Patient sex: M
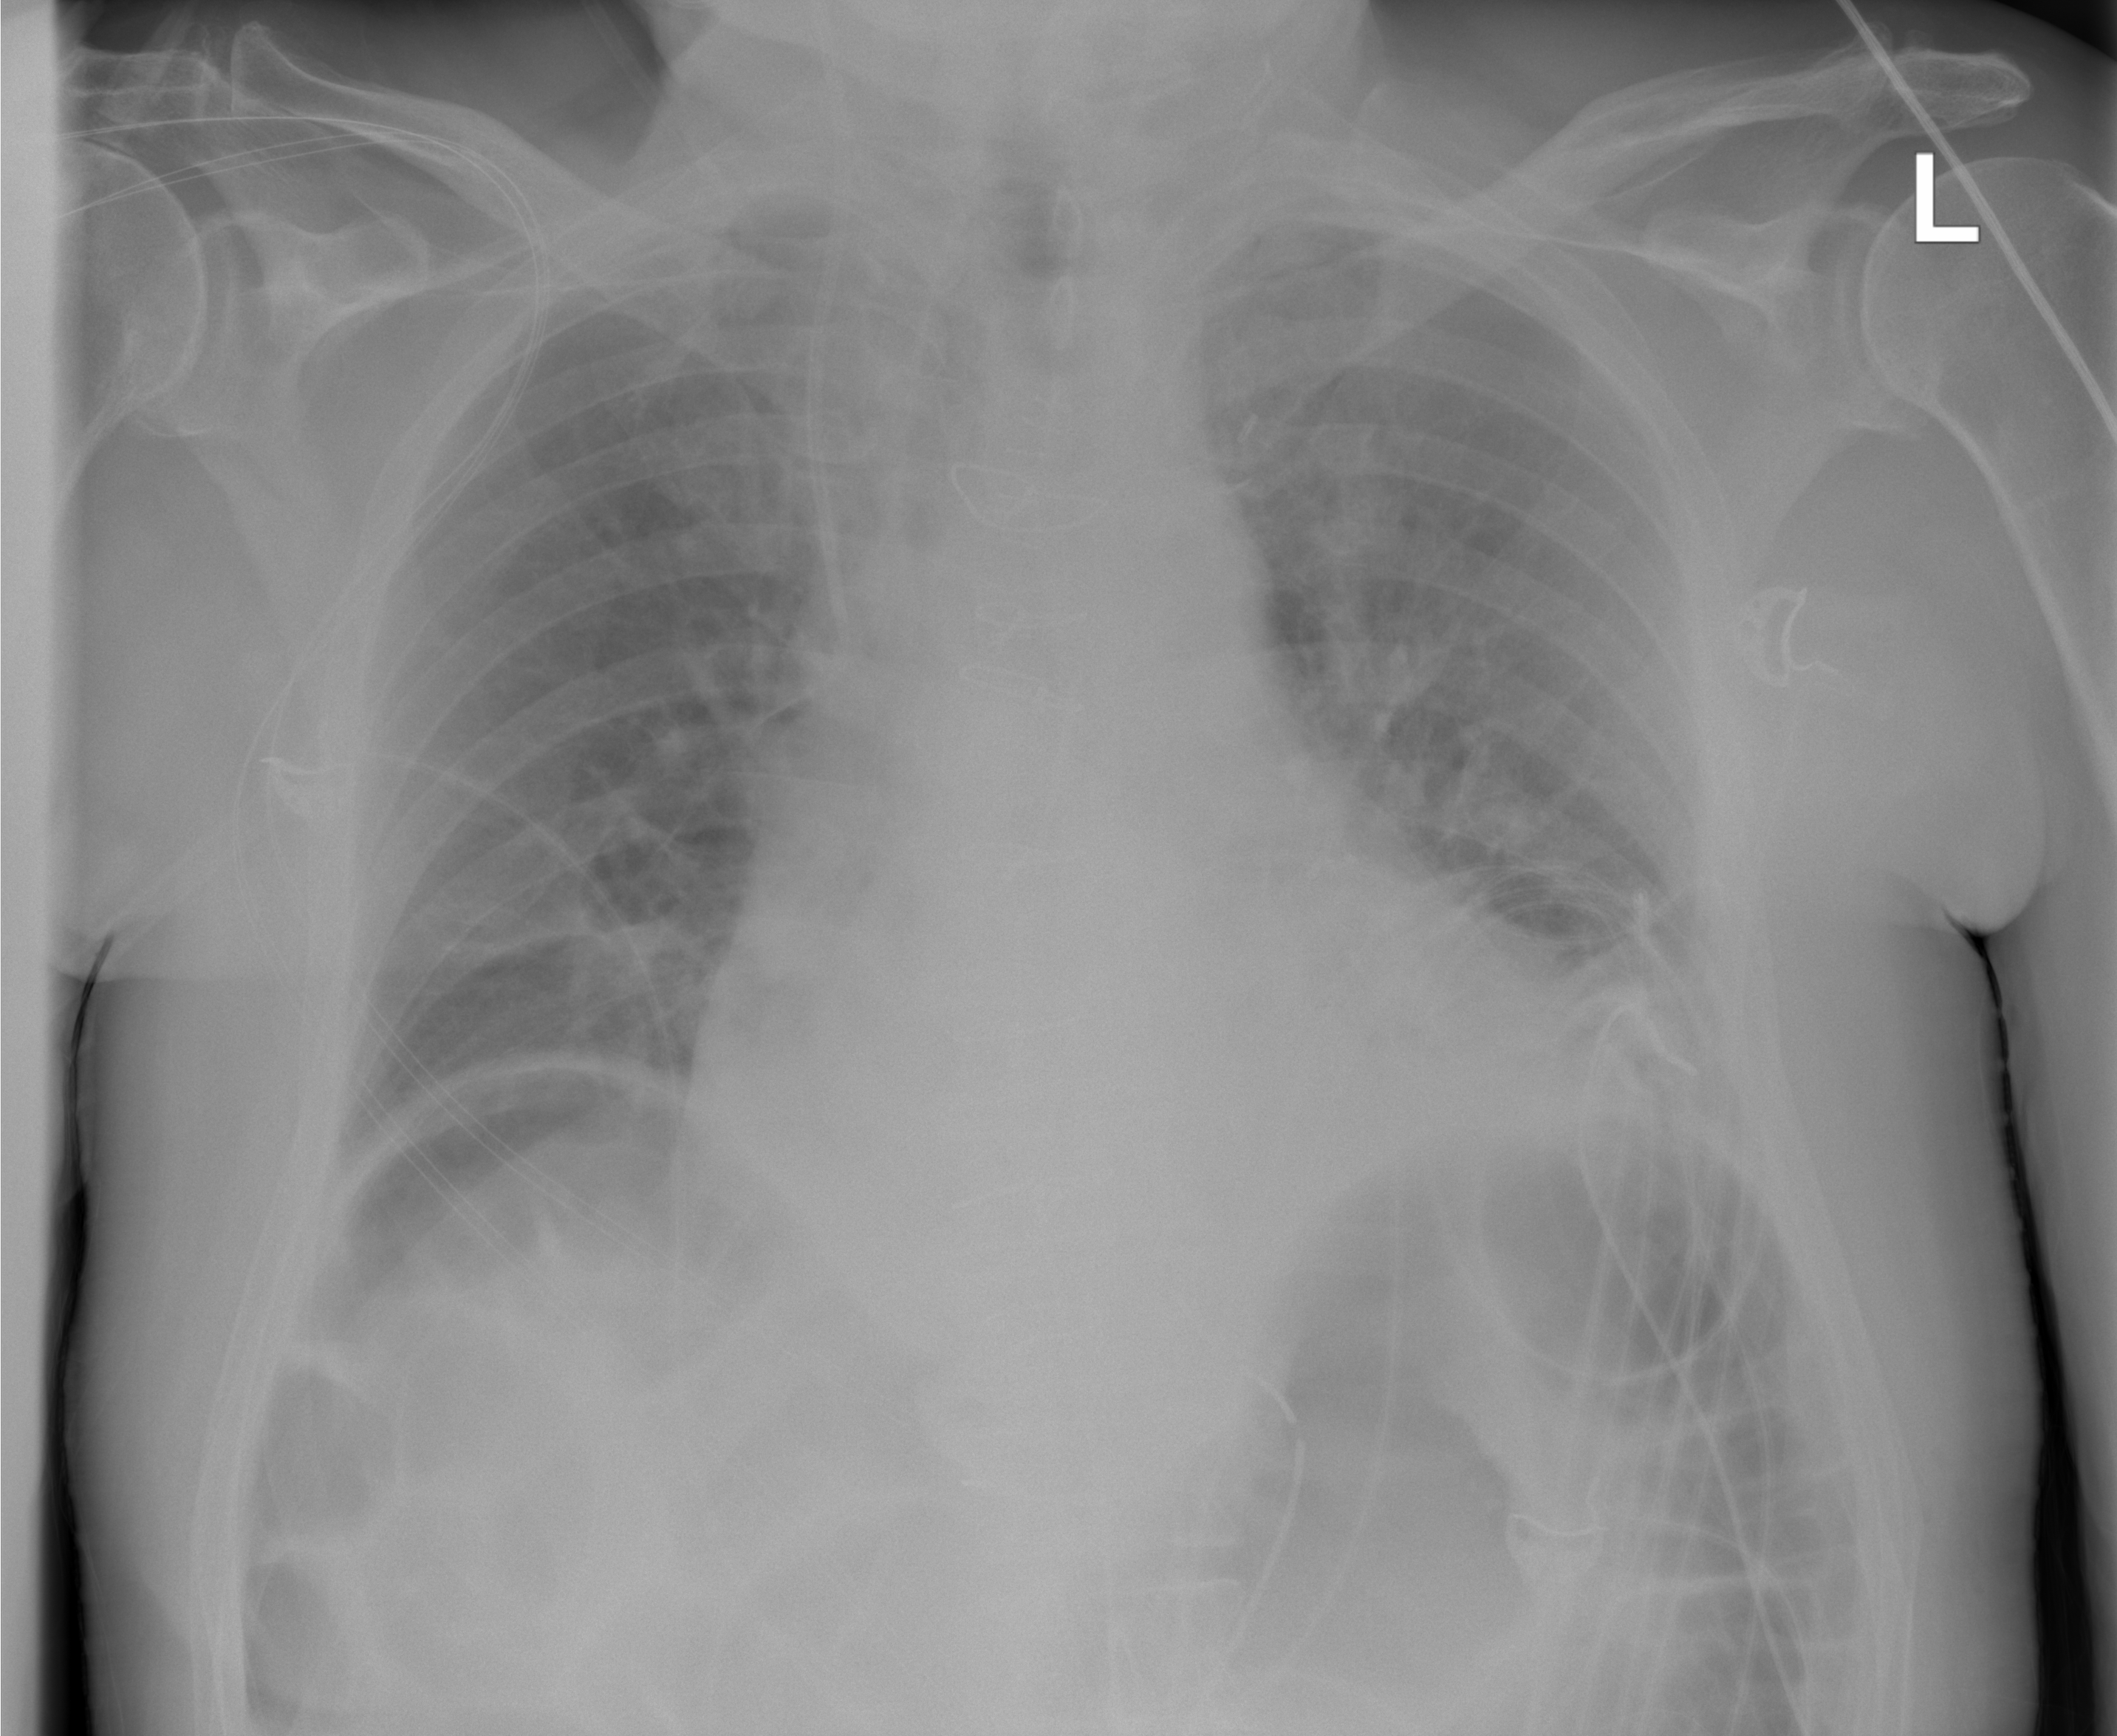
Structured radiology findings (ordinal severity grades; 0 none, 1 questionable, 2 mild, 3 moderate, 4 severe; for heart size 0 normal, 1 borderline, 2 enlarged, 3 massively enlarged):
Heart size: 0
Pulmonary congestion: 2
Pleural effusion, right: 0
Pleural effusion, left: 1
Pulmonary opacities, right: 0
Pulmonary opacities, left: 1
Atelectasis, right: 1
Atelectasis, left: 2